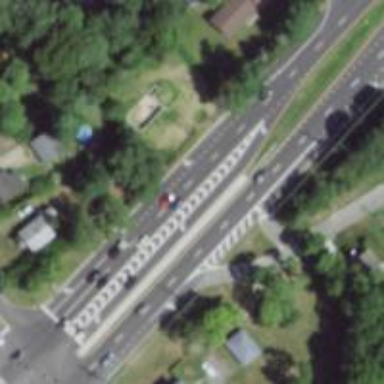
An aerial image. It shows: Trunk link road with asphalt surface.